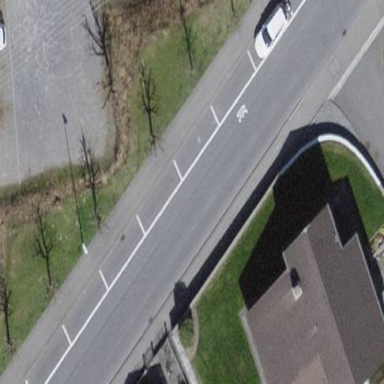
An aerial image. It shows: Street side parking spaces with parallel orientation.